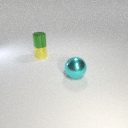
small green metal cylinder above small yellow metal cylinder